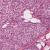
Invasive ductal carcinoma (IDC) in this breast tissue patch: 1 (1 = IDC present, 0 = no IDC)